Question: I am analysing extreme weather events. My Dataframe is called df and looks like this:
'''
| Date | Qm |
|------------|--------------|
| 1993-01-01 | <PHONE> |
| 1993-02-01 | <PHONE> |
| 1993-03-01 | <PHONE> |
| 1993-04-01 | <PHONE> |
| 1993-05-01 | <PHONE> |
| 1993-06-01 | <PHONE> |
| 1993-07-01 | <PHONE> |
| ... | ... |
'''
I want to know whether the extreme events happened in the same year as an outlier measured. Thus, I did my boxplot using seaborn:
'''
# Qm boxplot analysis
boxplot = sns.boxplot(x=df.index.month,y=df['Qm'])
plt.show()
'''

Now, I would like to present within the same figure the years corresponding to the outliers. Hence, label them with their date.
I have checked in multiple libraries that include boxplots, but there is no clue on how to label them.
PD: I used seaborn in this example, but any library that could help will be highly appreciated
Thanks!
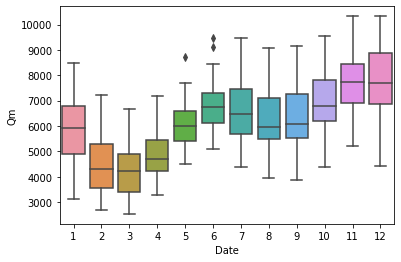
Answer: You could iterate through the dataframe and compare each value against the limits for the outliers. Default these limits are <URL> past the low and high quartiles. For each value outside that range, you can plot the year next to it. Feel free to adapt this definition if you would like to display more or less years.
Here is some code to illustrate the idea. In the code the two last digits of the year are shown next to the position of the outlier.
'''
import matplotlib.pyplot as plt
import numpy as np
import pandas as pd
import seaborn as sns
Y = 26
df = pd.DataFrame({'Date': pd.date_range('1993-01-01', periods=12 * Y, freq='M'),
'Qm': np.random.normal(np.tile(5000 + 1000 * np.sin(np.linspace(0, 2 * np.pi, 12)), Y), 1000)})
df.set_index('Date', inplace=True)
boxplot = sns.boxplot(x=df.index.month, y=df['Qm'])
month_q1 = df.groupby(df.index.month).quantile(0.25)['Qm'].to_numpy()
month_q3 = df.groupby(df.index.month).quantile(0.75)['Qm'].to_numpy()
outlier_top_lim = month_q3 + 1.5 * (month_q3 - month_q1)
outlier_bottom_lim = month_q1 - 1.5 * (month_q3 - month_q1)
for row in df.itertuples():
month = row[0].month - 1
val = row.Qm
if val > outlier_top_lim[month] or val < outlier_bottom_lim[month]:
plt.text(month, val, f' {row[0].year % 100:02d}', ha='left', va='center')
plt.xlabel('Month')
plt.tight_layout()
plt.show()
'''
<URL>